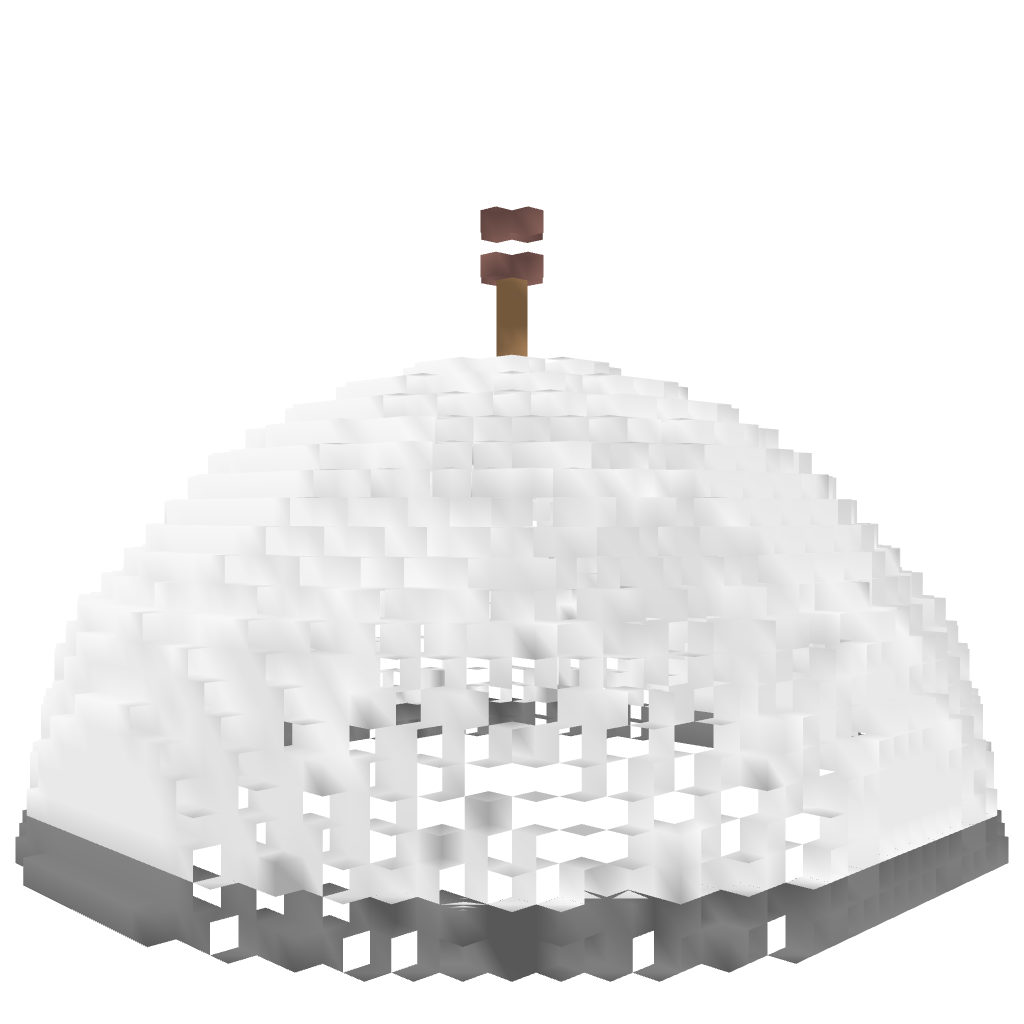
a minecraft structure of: Glass Dome bad low quality